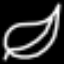
Label: leaf